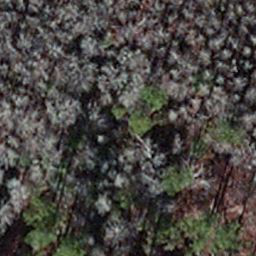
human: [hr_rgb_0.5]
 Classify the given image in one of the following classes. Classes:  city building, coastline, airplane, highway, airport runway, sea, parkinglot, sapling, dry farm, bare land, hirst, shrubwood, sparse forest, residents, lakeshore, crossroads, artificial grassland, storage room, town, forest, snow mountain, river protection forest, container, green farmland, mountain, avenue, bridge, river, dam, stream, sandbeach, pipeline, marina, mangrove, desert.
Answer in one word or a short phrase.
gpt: sapling